Question: I'm trying to implement one complex algorithm using GPU. The only problem is HW limitations and maximum available feature level is 9_3.
Algorithm is basically "stereo matching"-like algorithm for two images. Because of mentioned limitations all calculations has to be performed in Vertex/Pixel shaders only (there is no computation API available). Vertex shaders are rather useless here so I considered them as pass-through vertex shaders.
1. Take two images and calculate cost volume maps (basically conterting RGB to Grayscale -> translate right image by D and subtract it from the left image). This step is repeated around 20 times for different D which generates Texture3D. Problem here: I cannot simply create one Pixel Shader which calculates those 20 repetitions in one go because of size limitation of Pixel Shader (max. 512 arithmetics), so I'm forced to call Draw() in a loop in C++ which unnecessary involves CPU while all operations are done on the same two images - it seems to me like I have one bottleneck here. I know that there are multiple render targets but: there are max. 8 targets (I need 20+), if I want to generate 8 results in one pixel shader I exceed it's size limit (512 arithmetic for my HW).
2. Then I need to calculate for each of calculated textures box filter with windows where r > 9. Another problem here: Because window is so big I need to split box filtering into two Pixel Shaders (vertical and horizontal direction separately) because loops unrolling stage results with very long code. Manual implementation of those loops won't help cuz still it would create to big pixel shader. So another bottleneck here - CPU needs to be involved to pass results from temp texture (result of V pass) to the second pass (H pass).
3. Then in next step some arithmetic operations are applied for each pair of results from 1st step and 2nd step. I haven't reach yet here with my development so no idea what kind of bottlenecks are waiting for me here.
4. Then minimal D (value of parameter from 1st step) is taken for each pixel based on pixel value from step 3. ... same as in step 3.
Here basically is VERY simple graph showing my current implementation (excluding steps 3 and 4).
>
Red dots/circles/whatever are temporary buffers (textures) where partial results are stored and at every red dot CPU is getting involved.
Isn't it possible somehow to let GPU know how to perform each branch form up to the bottom without involving CPU and leading to bottleneck? I.e. to program sequence of graphics pipelines in one go and then let the GPU do it's job.
about render-to-texture thing: Does all textures resides in GPU memory all the time even between Draw() method calls and Pixel/Vertex shaders switching? Or there is any transfer from GPU to CPU happening... Cuz this may be another issue here which leads to bottleneck.
Any help would be appreciated!
Thank you in advance.
Best regards,
Lukasz
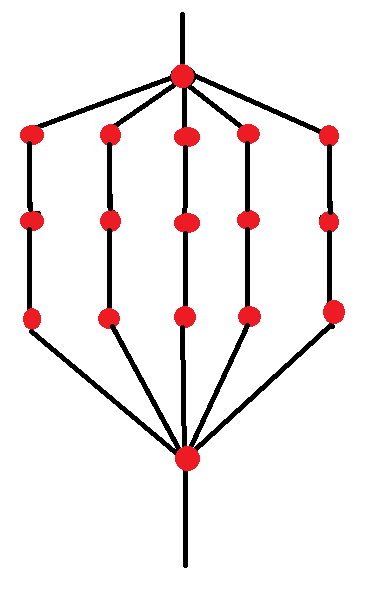
Answer: Writing computational algorithms in pixel shaders can be very difficult. Writing such algorithms for '9_3' target can be impossible. Too much restrictions. But, well, I think I know how to workaround your problems.
First of all, it is unclear, what do you call "bottleneck" here. Yes, , draw calls in for loop is a performance loss. But does it bottleneck? Does your application really looses performance here? How much? Only profilers (CPU and GPU) can answer. But to run it, you must first complete your algorithm (stages 3 and 4). So, I'd better stick with current solution, and started to implement whole algorithm, then profile and than fix performance issues.
But, if you feel ready to tweaks... Common "repetition" technology is instancing. You can create one more vertex buffer (called instance buffer), which will contains parameters not for each vertex, but for one draw instance. Then you do all the stuff with one 'DrawInstanced()' call.
For you first stage, instance buffer can contain your 'D' value and index of target 'Texture3D' layer. You can pass-through them from vertex shader.
As always, you have a tradeof here: simplicity of code to (probably) performance.
> CPU needs to be involved to pass results from temp texture (result of
V pass) to the second pass (H pass)
Typically, you do chaining like this, so no CPU involved:
'''
// Pass 1: from pTexture0 to pTexture1
// ...set up pipeline state for Pass1 here...
pContext->PSSetShaderResources(slot, 1, pTexture0); // source
pContext->OMSetRenderTargets(1, pTexture1, 0); // target
pContext->Draw(...);
// Pass 2: from pTexture1 to pTexture2
// ...set up pipeline state for Pass1 here...
pContext->PSSetShaderResources(slot, 1, pTexture1); // previous target is now source
pContext->OMSetRenderTargets(1, pTexture2, 0);
pContext->Draw(...);
// Pass 3: ...
'''
Note, that 'pTexture1' must have both 'D3D11_BIND_SHADER_RESOURCE' and 'D3D11_BIND_RENDER_TARGET' flags. You can have multiple input textures and multiple render targets. Just make sure, that every next pass knows what previous pass outputs.
And if previous pass uses more resources than current, don't forget to unbind unneeded, to prevent hard-to-find errors:
'''
pContext->PSSetShaderResources(2, 1, 0);
pContext->PSSetShaderResources(3, 1, 0);
pContext->PSSetShaderResources(4, 1, 0);
// Only 0 and 1 texture slots will be used
'''
> Does all textures resides in GPU memory all the time even between
Draw() method calls and Pixel/Vertex shaders switching?
We can never know that. Driver chooses appropriate location for resources. But if you have resources created with 'DEFAULT' usage and '0' CPU access flag, you can be almost sure it will always be in video memory.
Hope it helps. Happy coding!